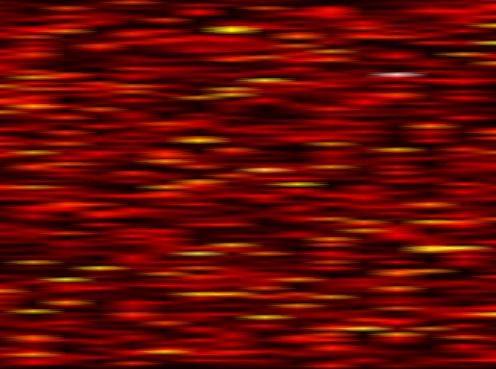
Label: WOLA